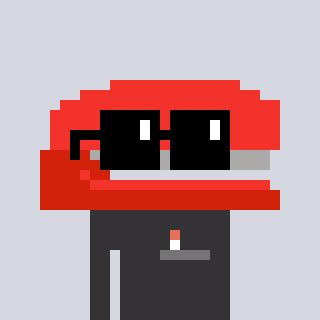
a pixel art character with square black sunglasses, a stapler-shaped head and a grayscale-colored body on a cool background